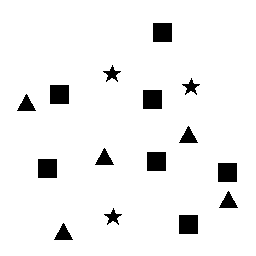
Squares: 7
Triangles: 5
Stars: 3
Total shapes: 15